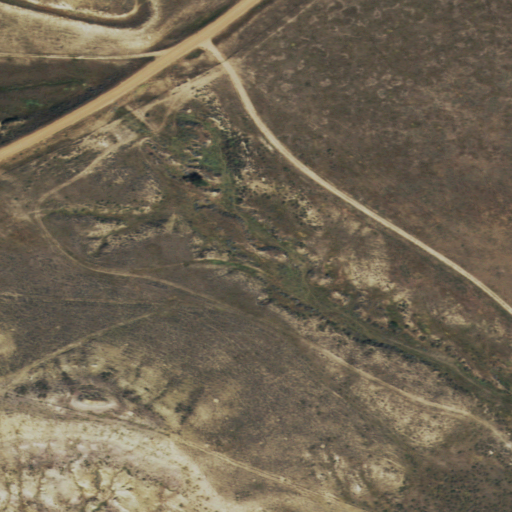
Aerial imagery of valley in Wyoming named Clay Draw containing grassland, shrub, and pasture